Interaction volume radius: 10 \u00c5
Interaction volume height: 10 \u00c5
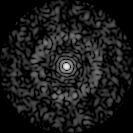
Disorder parameter: 0.8706